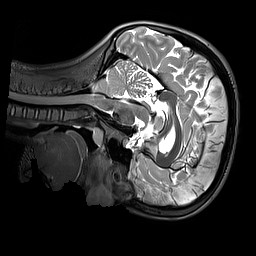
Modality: T2w
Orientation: sagittal
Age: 12
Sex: male
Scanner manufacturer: siemens
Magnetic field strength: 3 T
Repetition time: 3.2 s
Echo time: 0.408 s